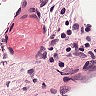
Metastatic tissue present: no